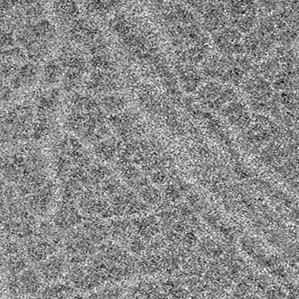
Label: frost